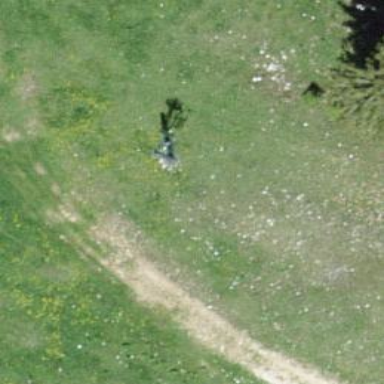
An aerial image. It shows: Pylon for aerialway.